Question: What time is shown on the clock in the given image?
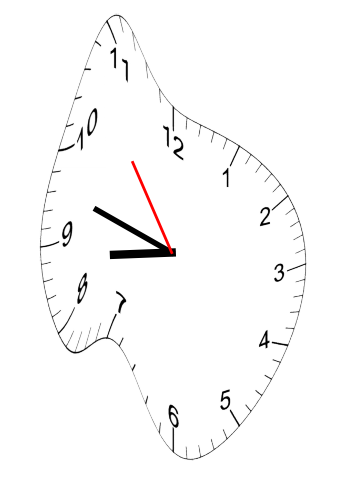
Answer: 08:47:54